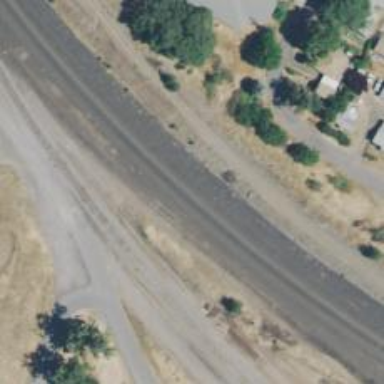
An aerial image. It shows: Railway siding with rails.